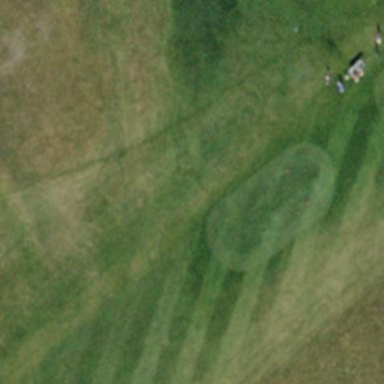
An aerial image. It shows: Golf tee.